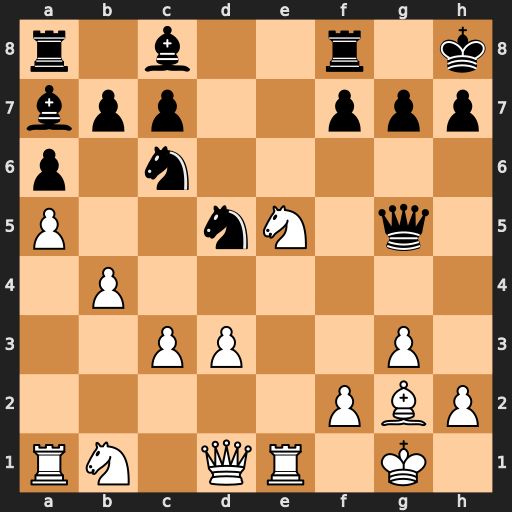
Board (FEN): r1b2r1k/bpp2ppp/p1n5/P2nN1q1/1P6/2PP2P1/5PBP/RN1QR1K1
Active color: w
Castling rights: -
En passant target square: -
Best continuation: Nxf7+ Kg8 Nxg5